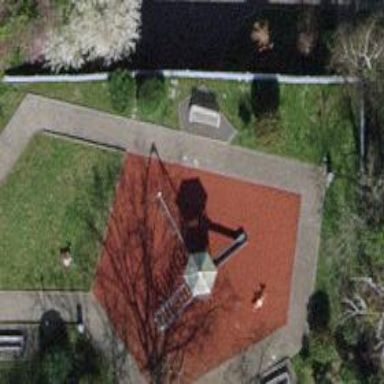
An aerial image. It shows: Playground area for leisure activities on the land.